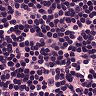
Metastatic tissue present: no